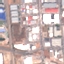
Land use / land cover: Industrial